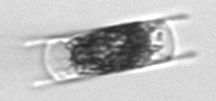
Label: Hemiaulus